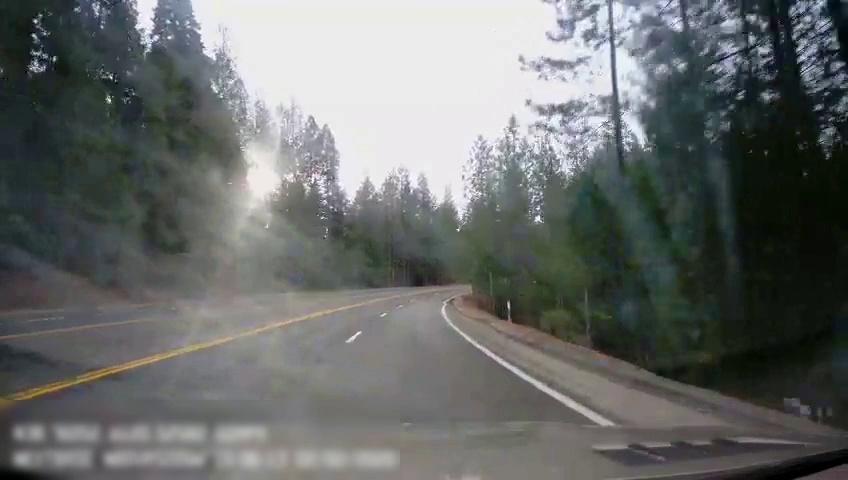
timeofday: Day
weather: Cloudy
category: Drivable Space
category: Lanes | Opposite Lane
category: Lanes | Opposite Lane
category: Lanes | Alternate Lane
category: Lanes | Opposite Lane
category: Lanes | Current Lane
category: Lanes | Current Lane